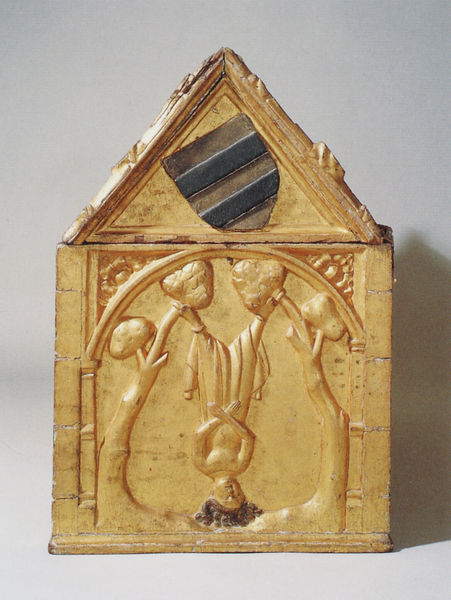
Titel: Reliquienschrein der hl. Corona
Standort: Quedlinburg (EU - D - Sachsen-Anhalt)
Schlagwörter: baum, mann, bäume, gold, locken, zwei, kiste, kasten, wappen, aufgehängt, doto, gols, der gehängte